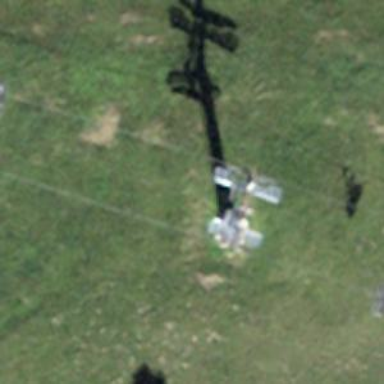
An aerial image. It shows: Pylon used for aerialway.